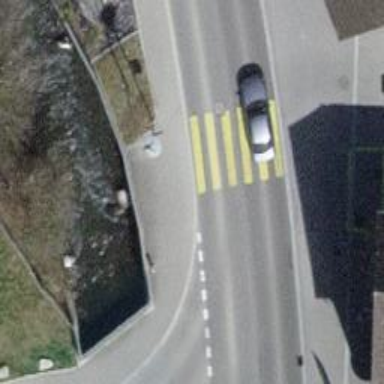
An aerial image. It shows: Uncontrolled zebra crossing with notable zebra markings.